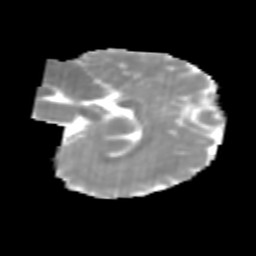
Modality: MD
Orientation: sagittal
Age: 6
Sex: female
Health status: healthy